Field crop: maize
Growth stage: 2
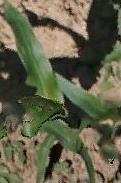
Species: maize